Question: I'm trying to get a circle on top with the form content down below, right above my TabBar. I can somewhat force this by using '.frame()' but I'm not a big fan of that. It seems like there should be a simpler way in order to align it to the bottom.
My understanding is that 'Spacer()' should push the form towards the bottom and leave the circle at the top, but this doesn't seem to be the case.
'''
var body: some View {
VStack {
Circle().foregroundColor(.yellow).overlay(VStack {
Text("Example")
}).foregroundColor(.primary)
Spacer()
Form {
TextField("test", text: $a)
TextField("test2", text: $b)
}
}
}
'''

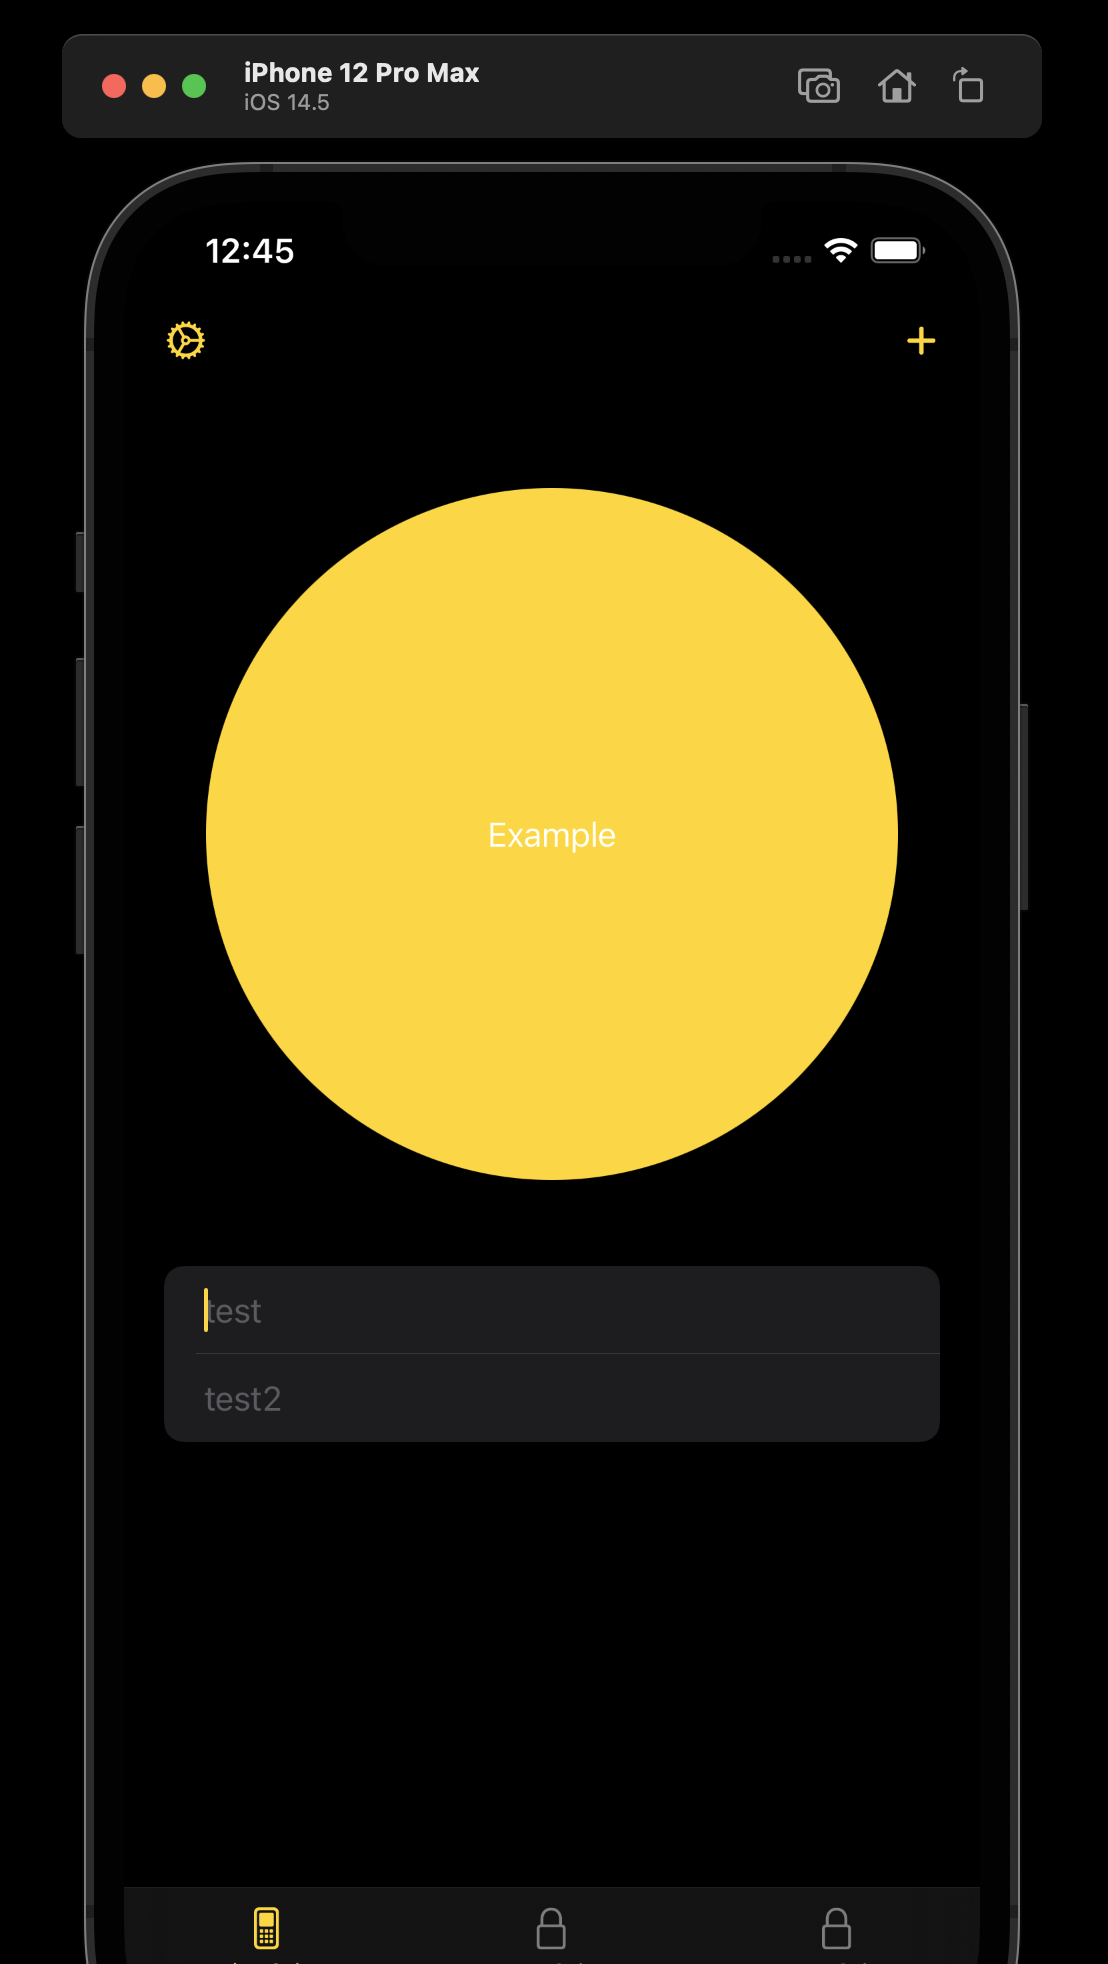
Answer: All scrollviews(which 'Form' has built on) and shapes(which 'Circle' is) are greedy in layout priority. They don't have inner limitations so if there's available space whey gonna take it
'Spacer' is greedy too, but it has lower priority then other greedy views
That's why in your case 'Form' and 'Circle' are splitting available space 50% to 50%
You need to restrict both their height to make it work.
'''
VStack {
Circle().foregroundColor(.yellow).overlay(VStack {
Text("Example")
}).foregroundColor(.primary)
.frame(height: UIScreen.main.bounds.width)
Spacer()
Form {
TextField("test", text: $a)
TextField("test2", text: $b)
}.frame(height: 150)
}
'''